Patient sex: M
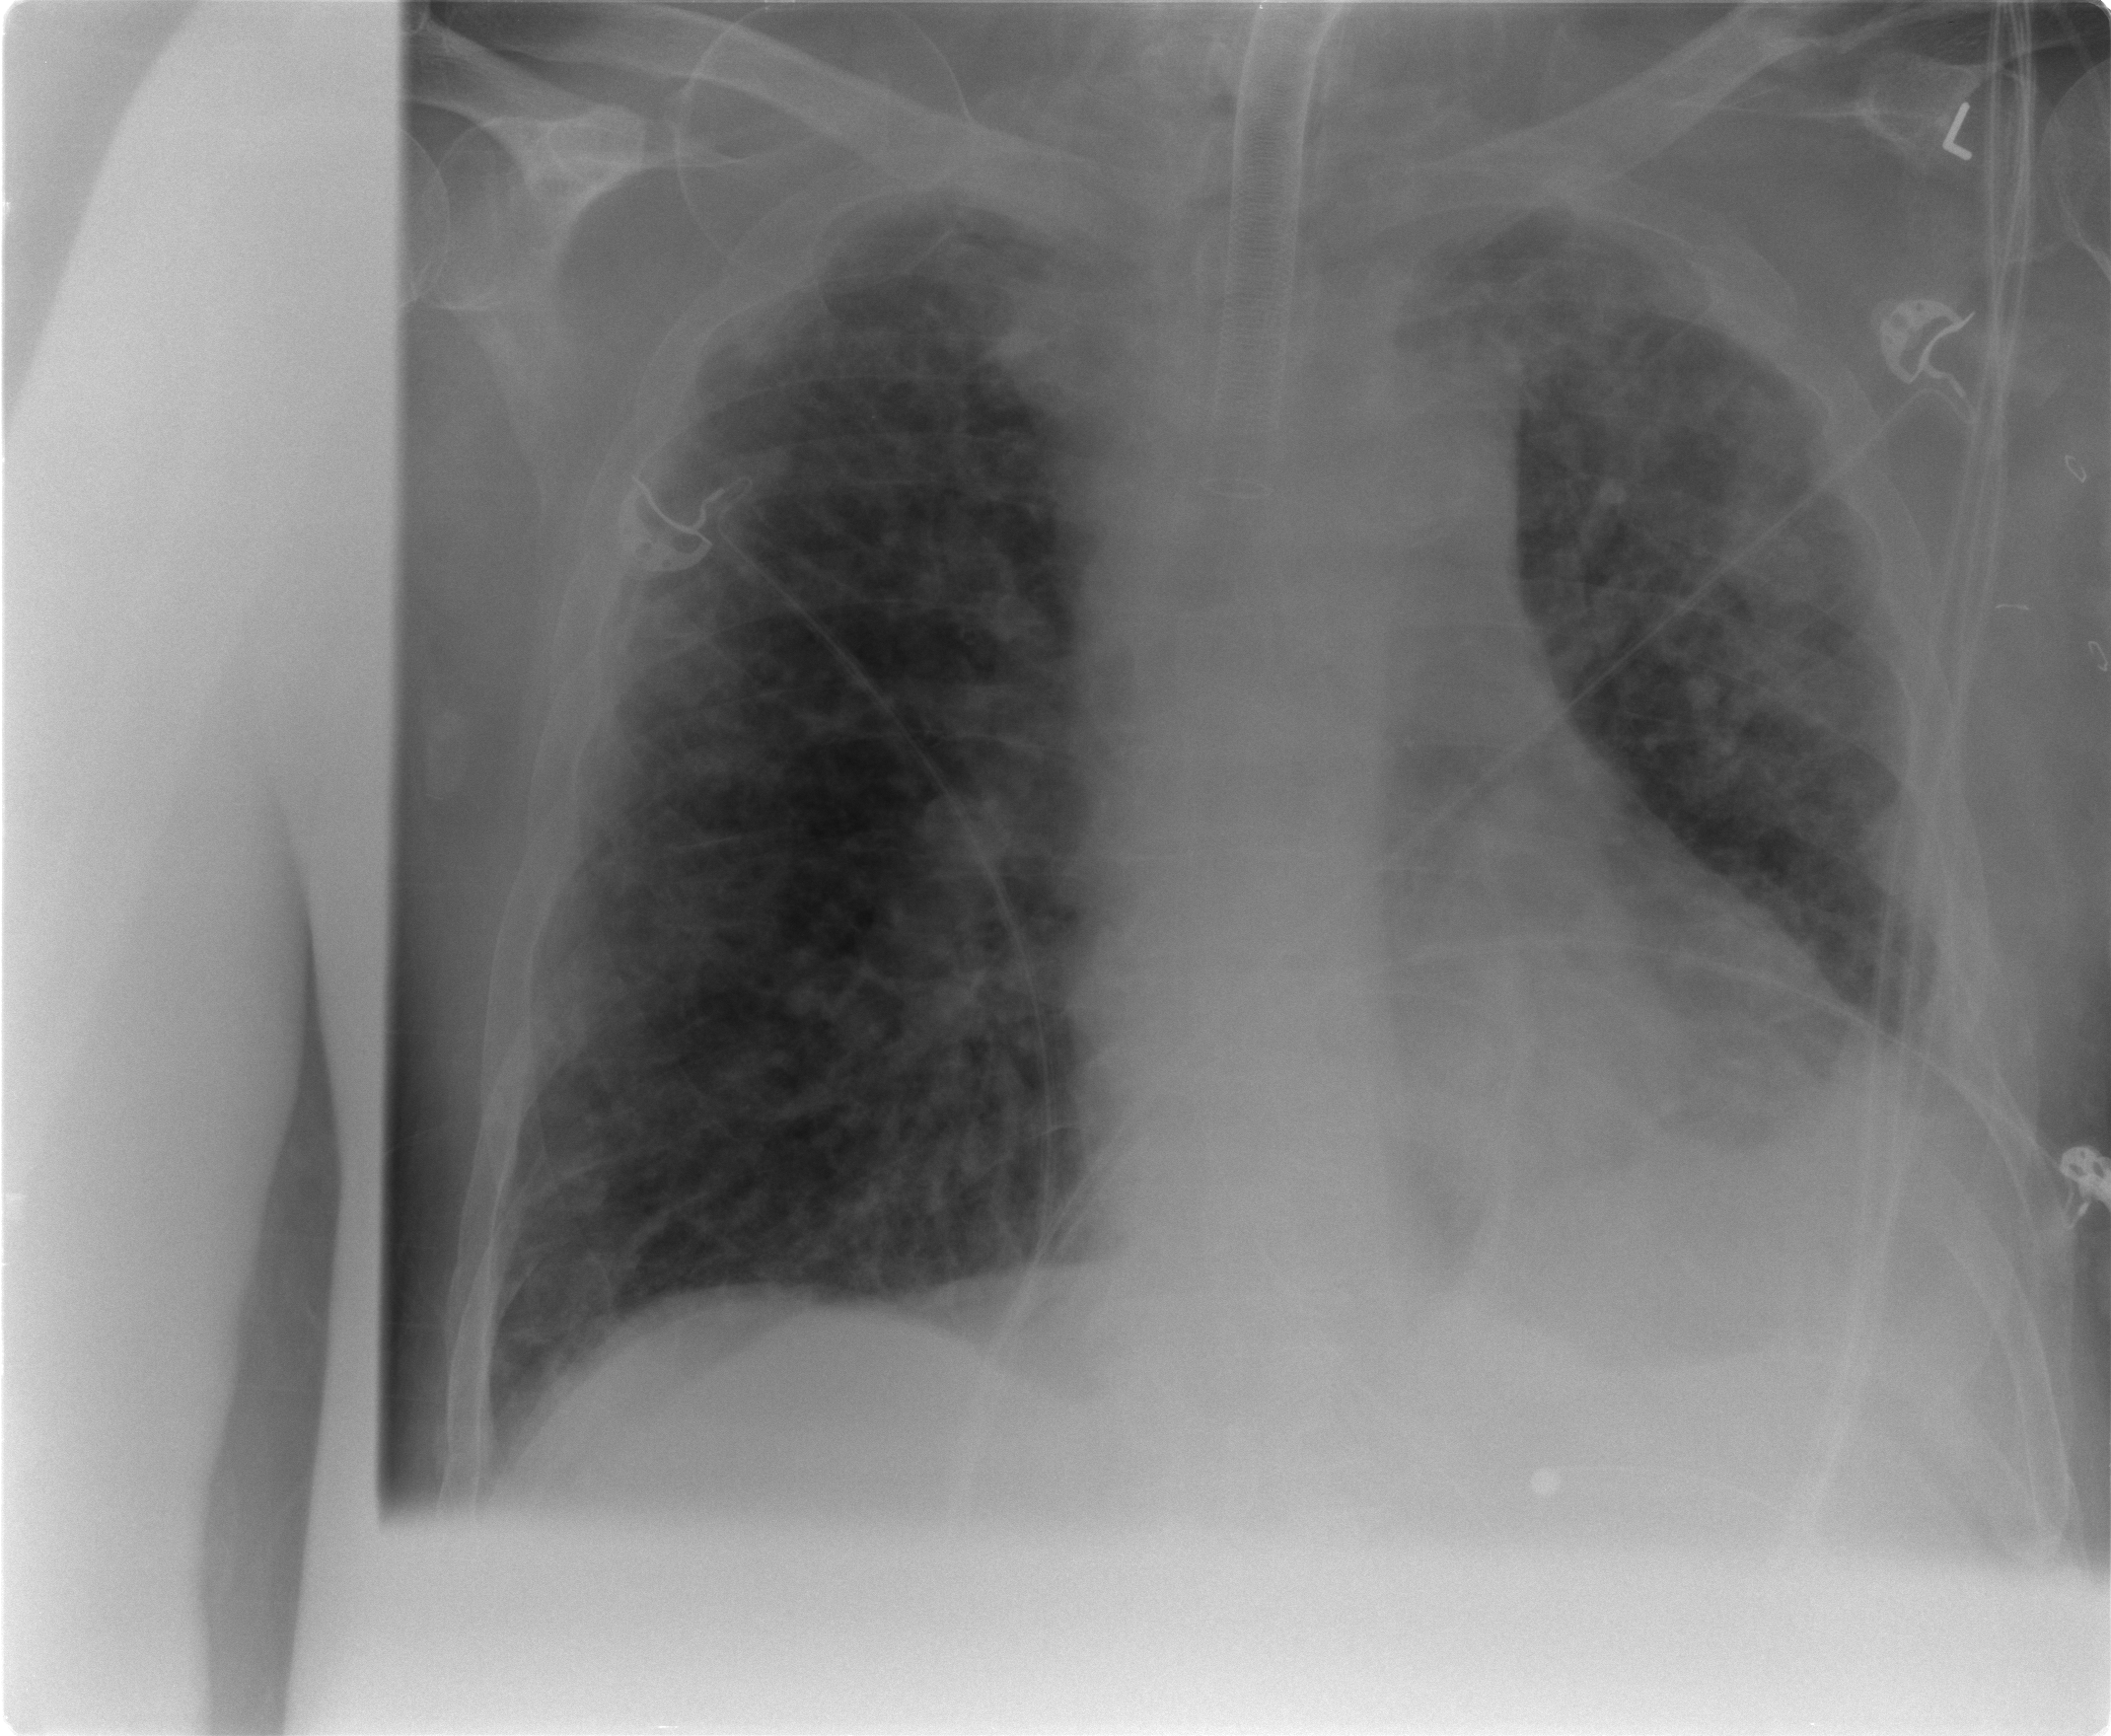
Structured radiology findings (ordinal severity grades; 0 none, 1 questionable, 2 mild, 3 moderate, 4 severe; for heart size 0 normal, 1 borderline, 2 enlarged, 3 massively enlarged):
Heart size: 1
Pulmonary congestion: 3
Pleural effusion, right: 0
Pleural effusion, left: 2
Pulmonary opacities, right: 0
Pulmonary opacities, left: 0
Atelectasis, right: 3
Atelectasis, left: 2